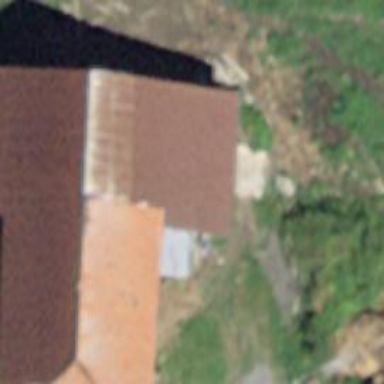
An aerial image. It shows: Building.